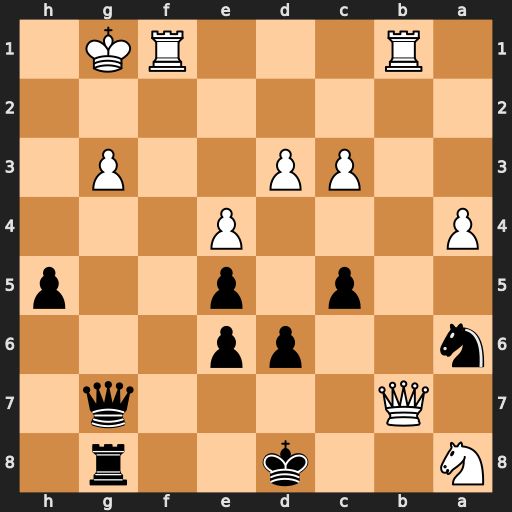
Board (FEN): N2k2r1/1Q4q1/n2pp3/2p1p2p/P3P3/2PP2P1/8/1R3RK1
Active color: b
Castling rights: -
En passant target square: -
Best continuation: Qxg3+ Kh1 Qg2#